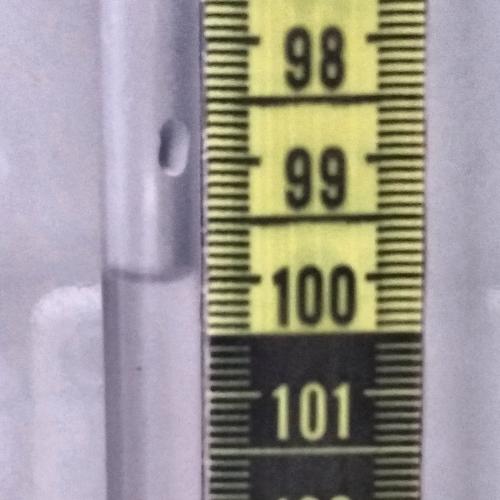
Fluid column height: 100.0 cm